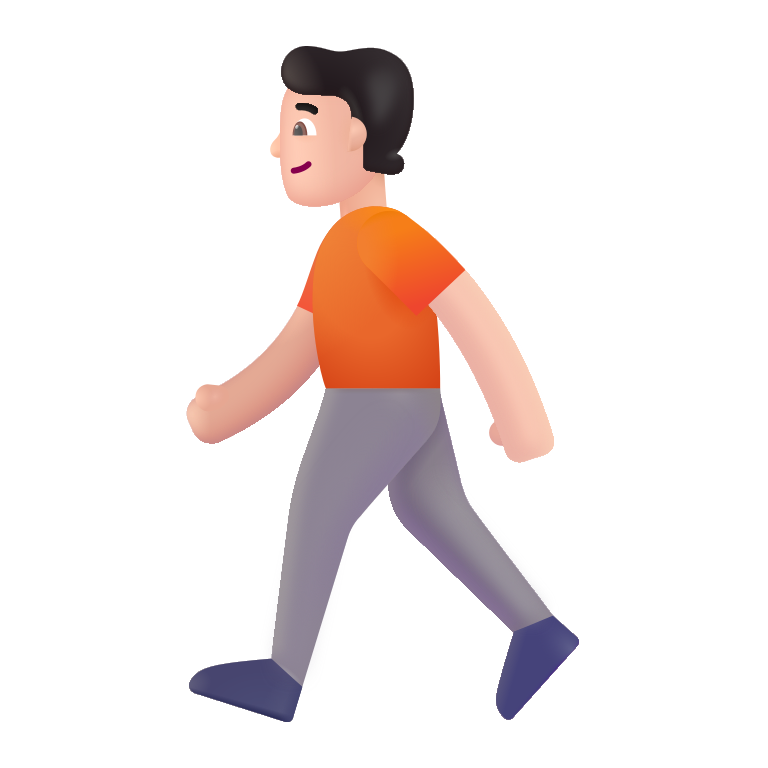
person walking color light